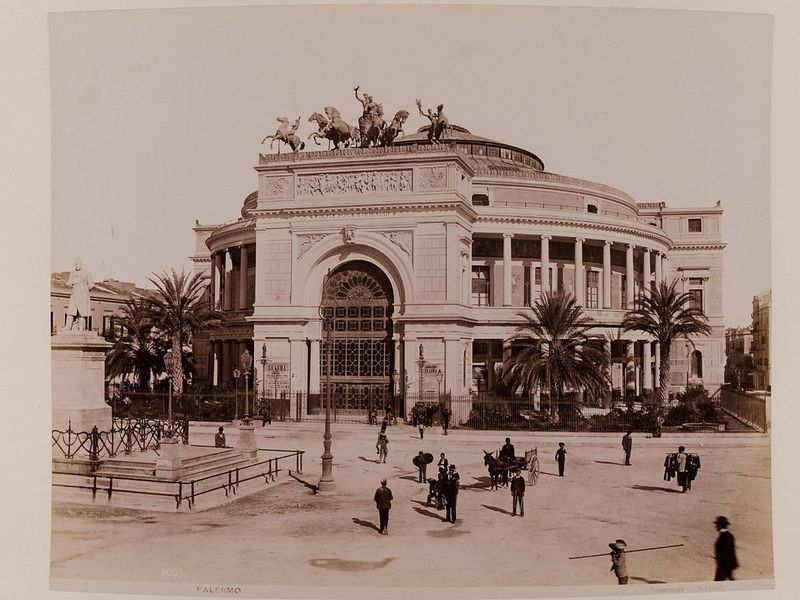
Titel: 9030 Palermo
Künstler: Giorgio Sommer
Standort: Hamburg
Institution: Museum für Kunst und Gewerbe Hamburg
Schlagwörter: architektur, esel, statue, fassade, palme, foto, fotografie, photographie, denkmal, photo, karton, leben, standbild, monument, fuhrwerk, profanarchitektur, architekturfotografie, albumin, lichtbild, garibaldi, reisefotografie, historische, architekturphotographie, bildwerke, teatro, angewandte und bildende kunst, hessische systematik, schwarzweißpositivverfahren, silbersalzverfahren, schwarzweißfotografie, gebäude, örtlichkeit, straße, stätte, frachtwagen, frachtkarren, straßen, plätze, reisephotographie, albuminpapier, fassadendekorationen, arecaceae, palmae, politeama, theatergebäude